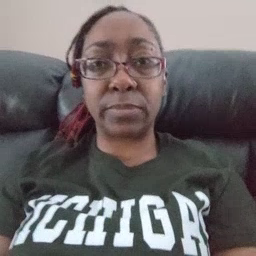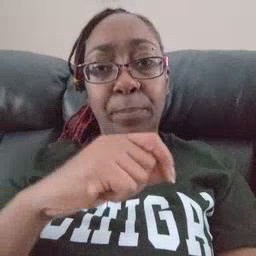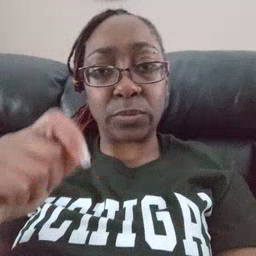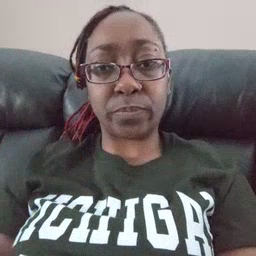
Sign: pencil